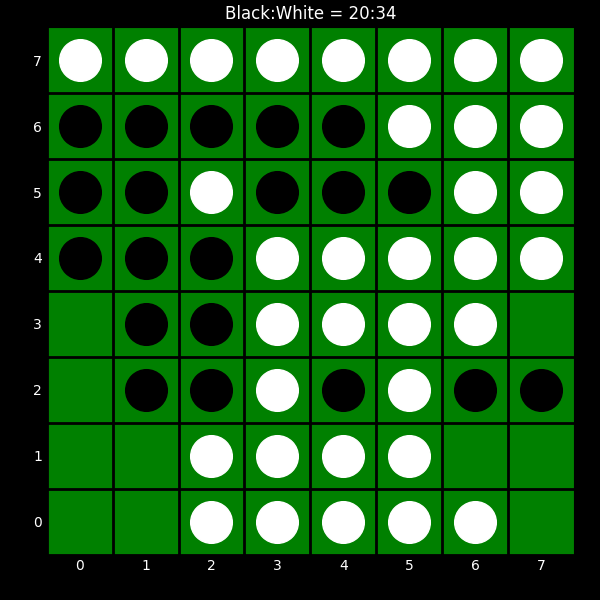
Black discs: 20
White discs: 34